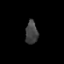
Tissue: prostate
Cell type: T cells
Senescence score: 0.7884
Nuclear area (px): 281
Mean DAPI intensity: 65.103